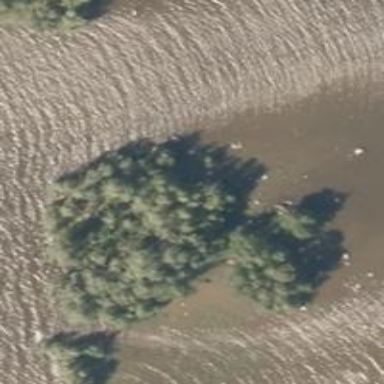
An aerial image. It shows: Island.